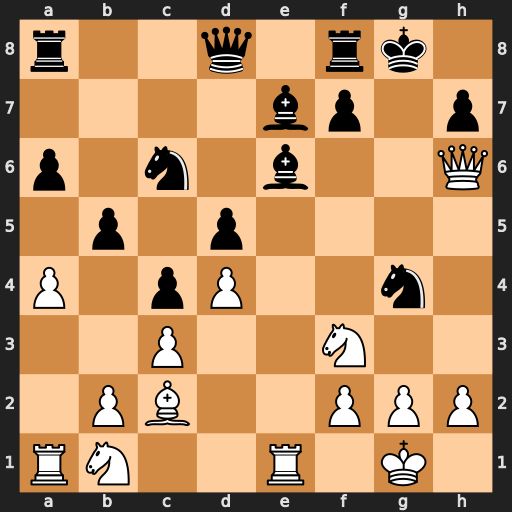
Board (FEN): r2q1rk1/4bp1p/p1n1b2Q/1p1p4/P1pP2n1/2P2N2/1PB2PPP/RN2R1K1
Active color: w
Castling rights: -
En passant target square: -
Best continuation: Qxh7#